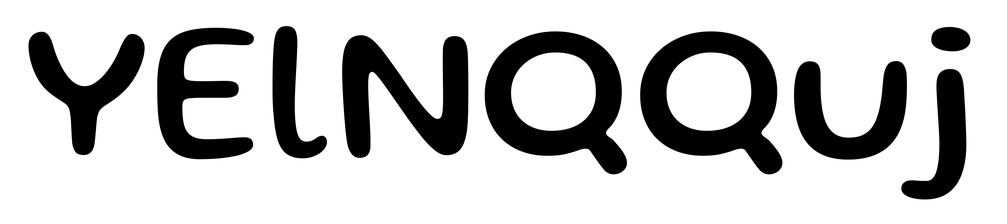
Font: Gluten_Regular